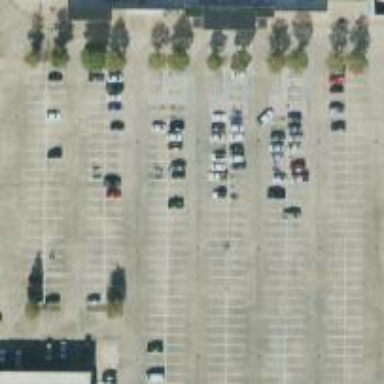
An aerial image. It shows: Parking space is available.